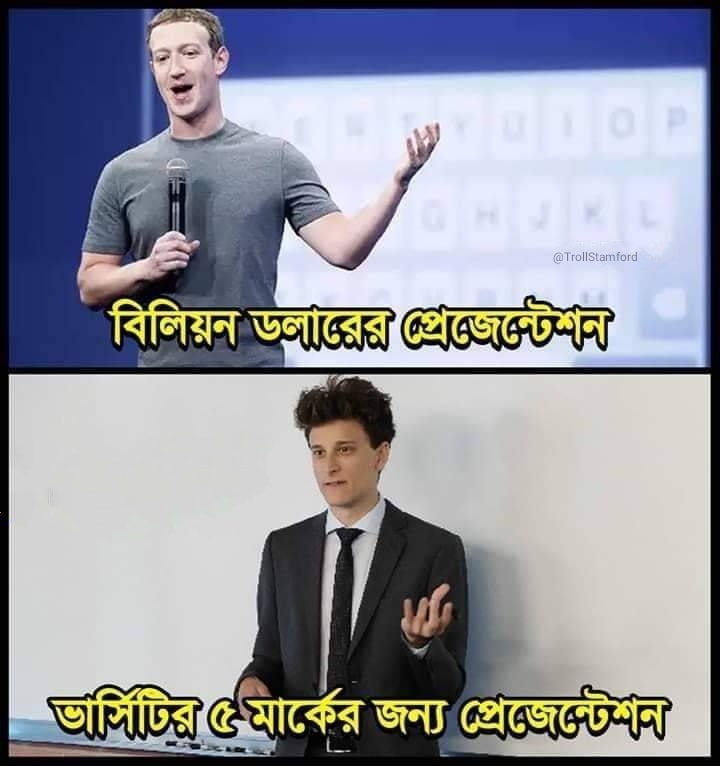
Caption: বিলিয়ন ডলারের প্রেজেন্টেশন    ভার্সিটির ৫ মার্কের জন্য প্রেজেন্টেশন
Label: non-hate